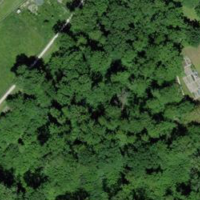
EUNIS habitat code: 55
Species observed at this site:
Prunus padus